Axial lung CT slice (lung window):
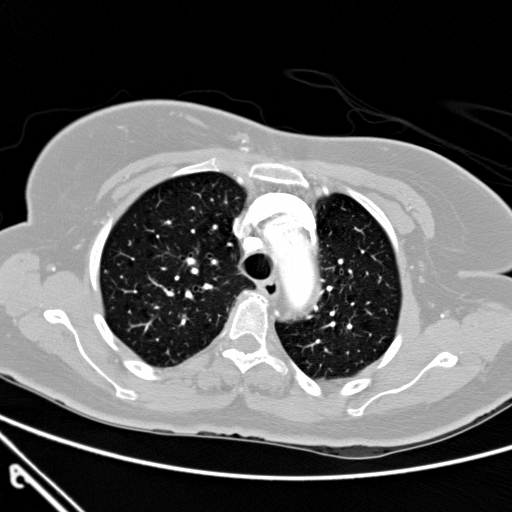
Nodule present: no